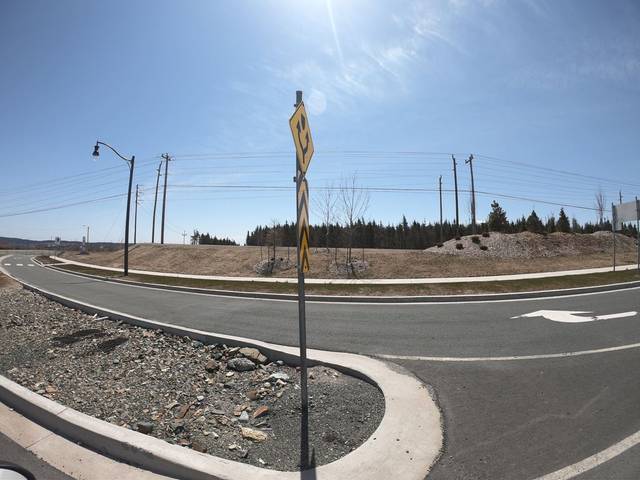
Region: Canada
Coordinates: 47.507, -52.826